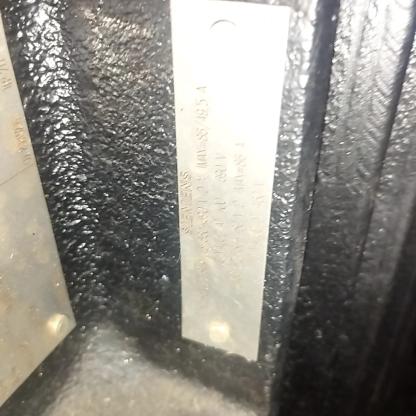
Klasa: tabliczka-znamionowa